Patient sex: F
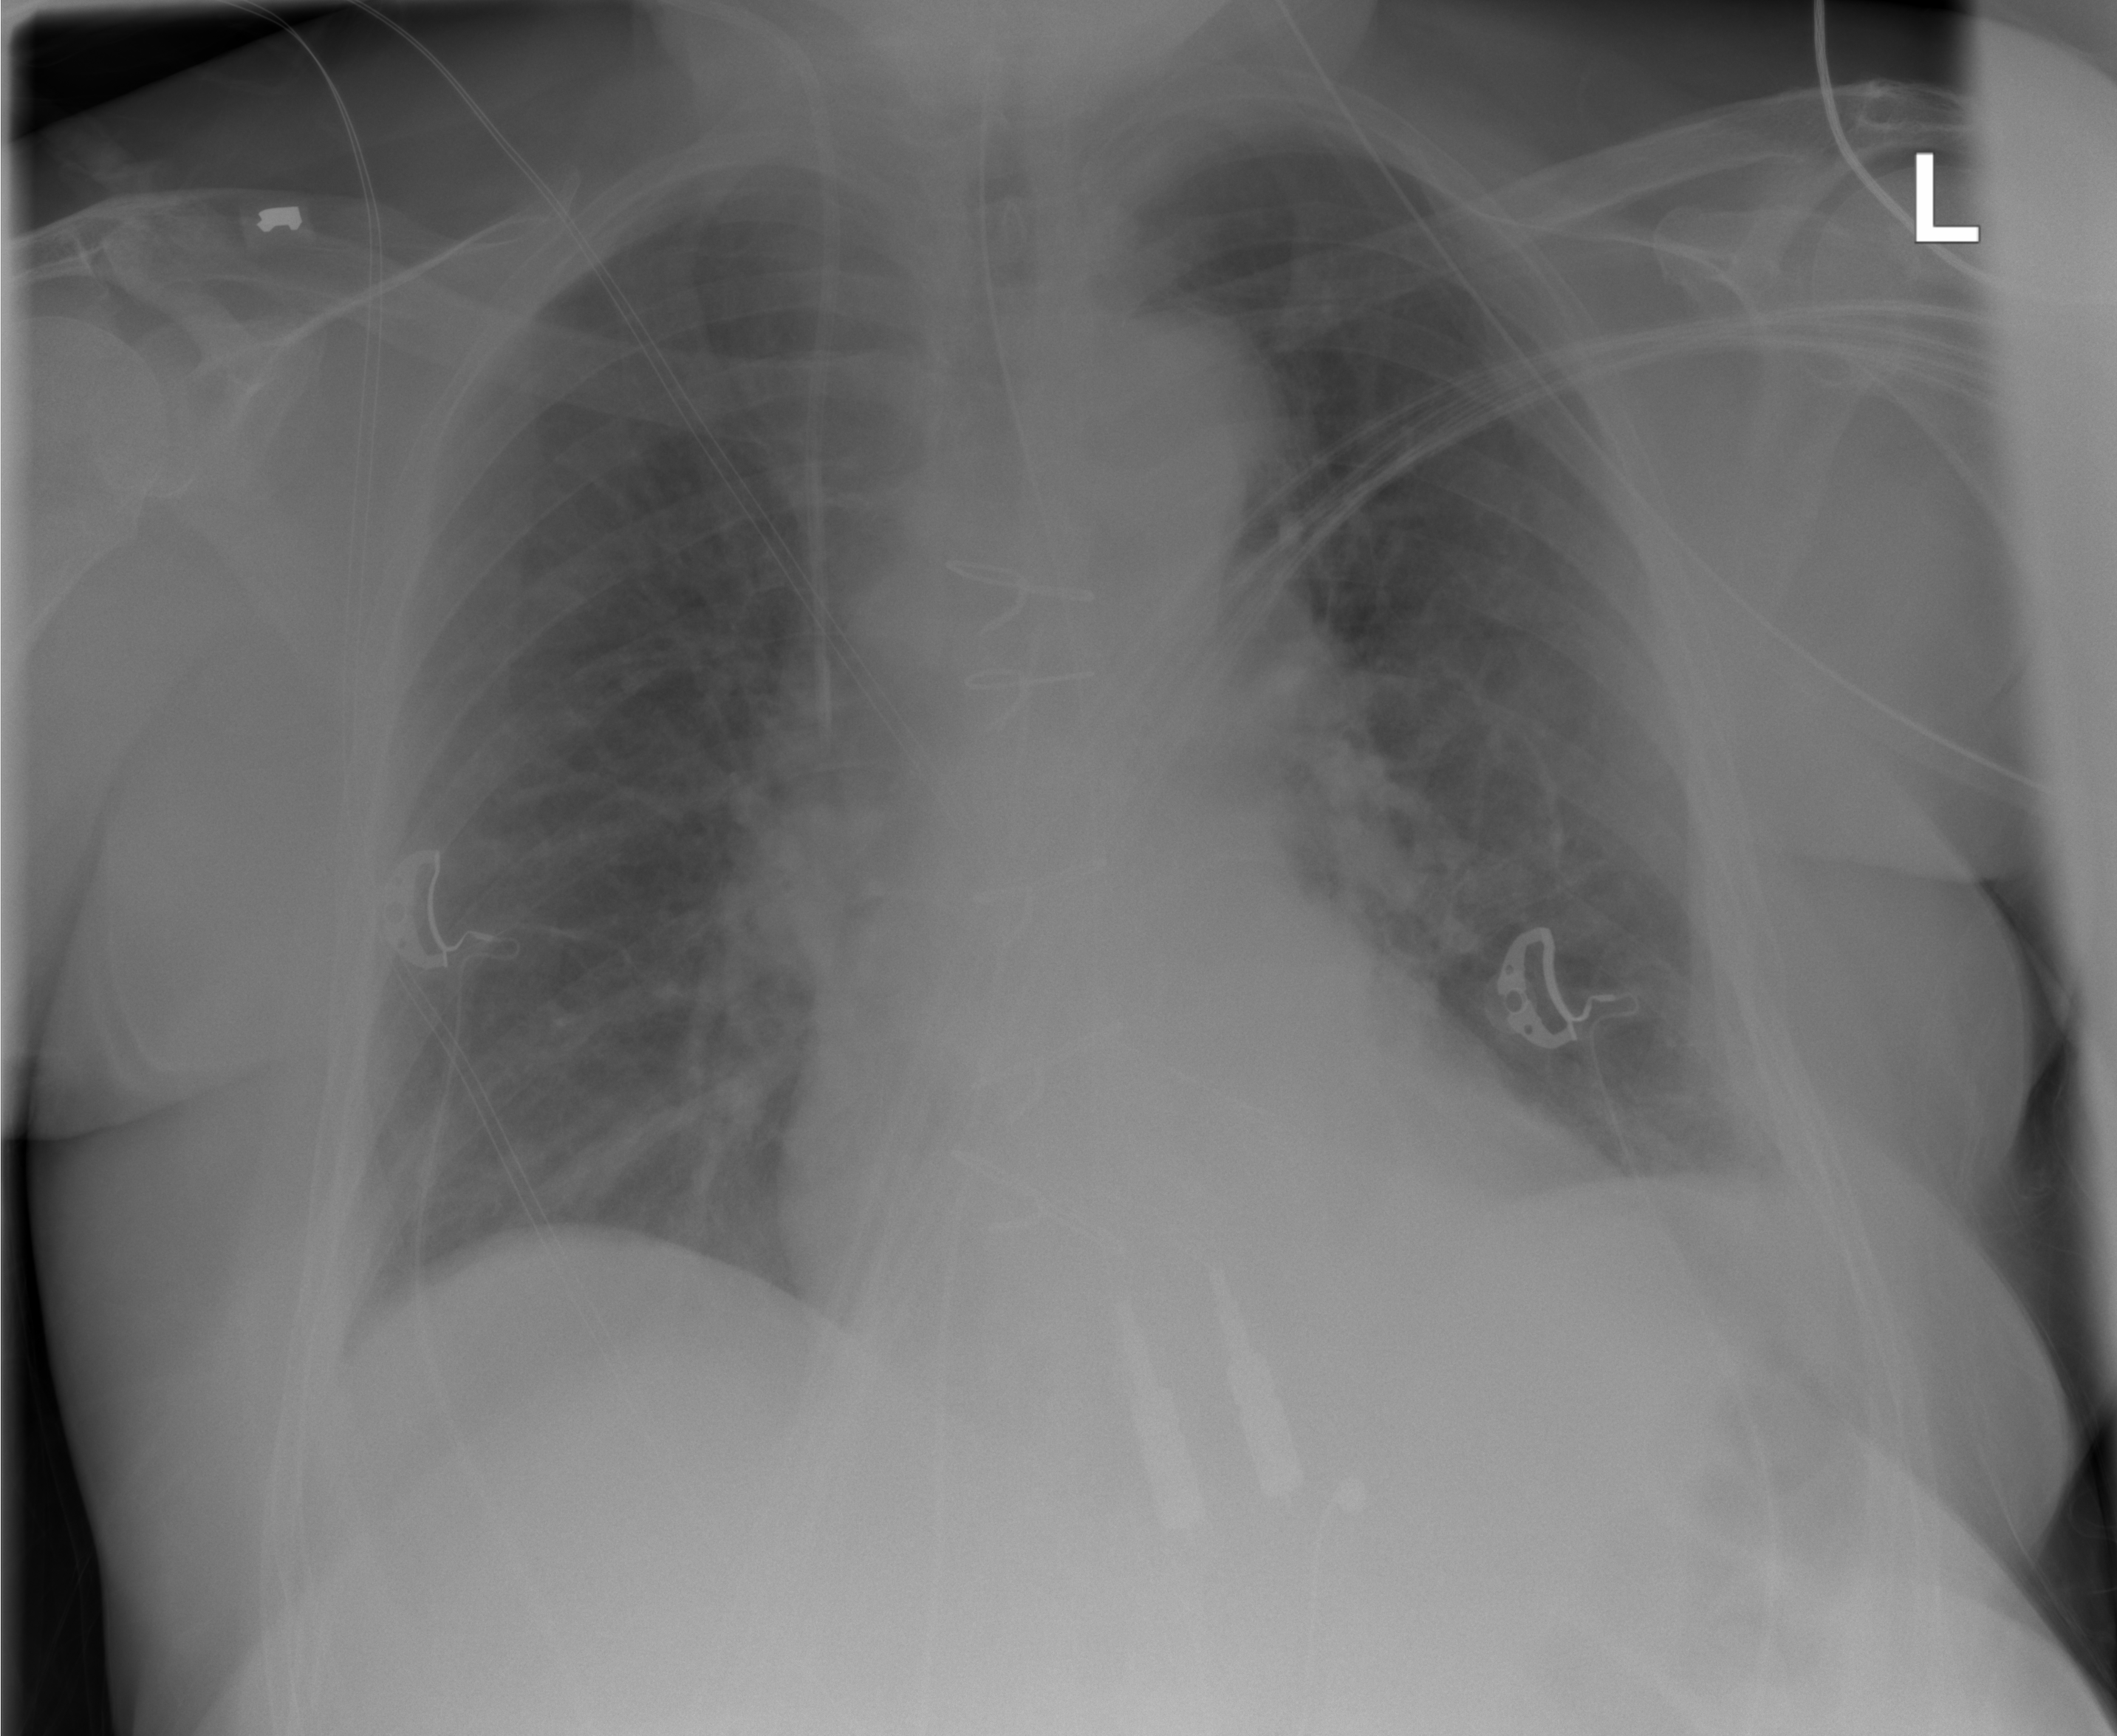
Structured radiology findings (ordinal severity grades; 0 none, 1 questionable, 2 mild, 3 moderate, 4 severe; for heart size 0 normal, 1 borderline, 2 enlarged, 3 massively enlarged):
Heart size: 0
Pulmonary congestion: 2
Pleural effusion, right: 0
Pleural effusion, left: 0
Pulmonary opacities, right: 1
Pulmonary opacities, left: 1
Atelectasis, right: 0
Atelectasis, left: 2